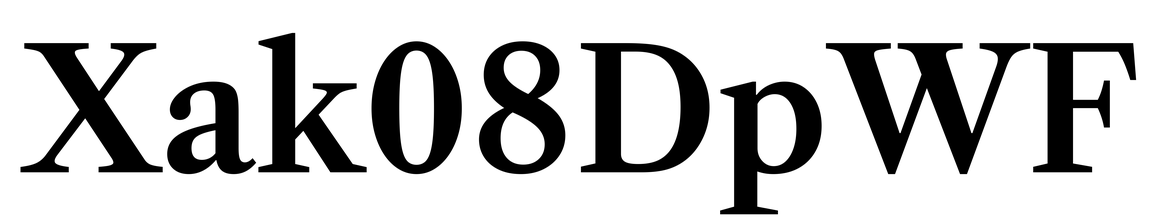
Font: LibreCaslonText_SemiBold